Interaction volume radius: 5 \u00c5
Interaction volume height: 10 \u00c5
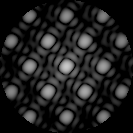
Disorder parameter: 0.01263